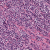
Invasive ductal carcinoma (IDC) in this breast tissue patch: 1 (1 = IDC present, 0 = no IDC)